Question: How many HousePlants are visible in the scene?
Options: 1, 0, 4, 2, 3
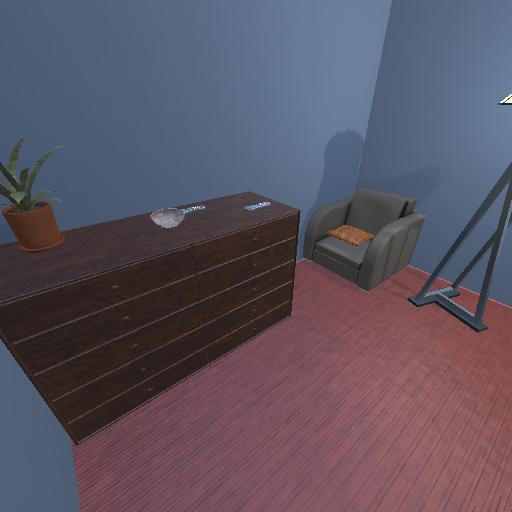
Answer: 1